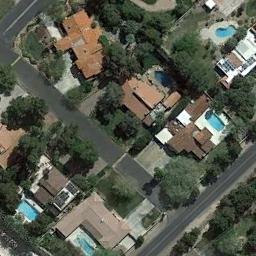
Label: medium_residential